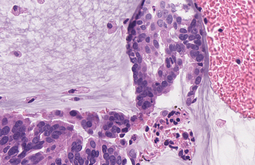
Tumor epithelial tissue: yes
Tumor-associated stroma tissue: yes
Normal tissue: no